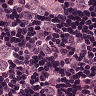
Metastatic tissue present: yes